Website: home-depot
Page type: customer-info-address
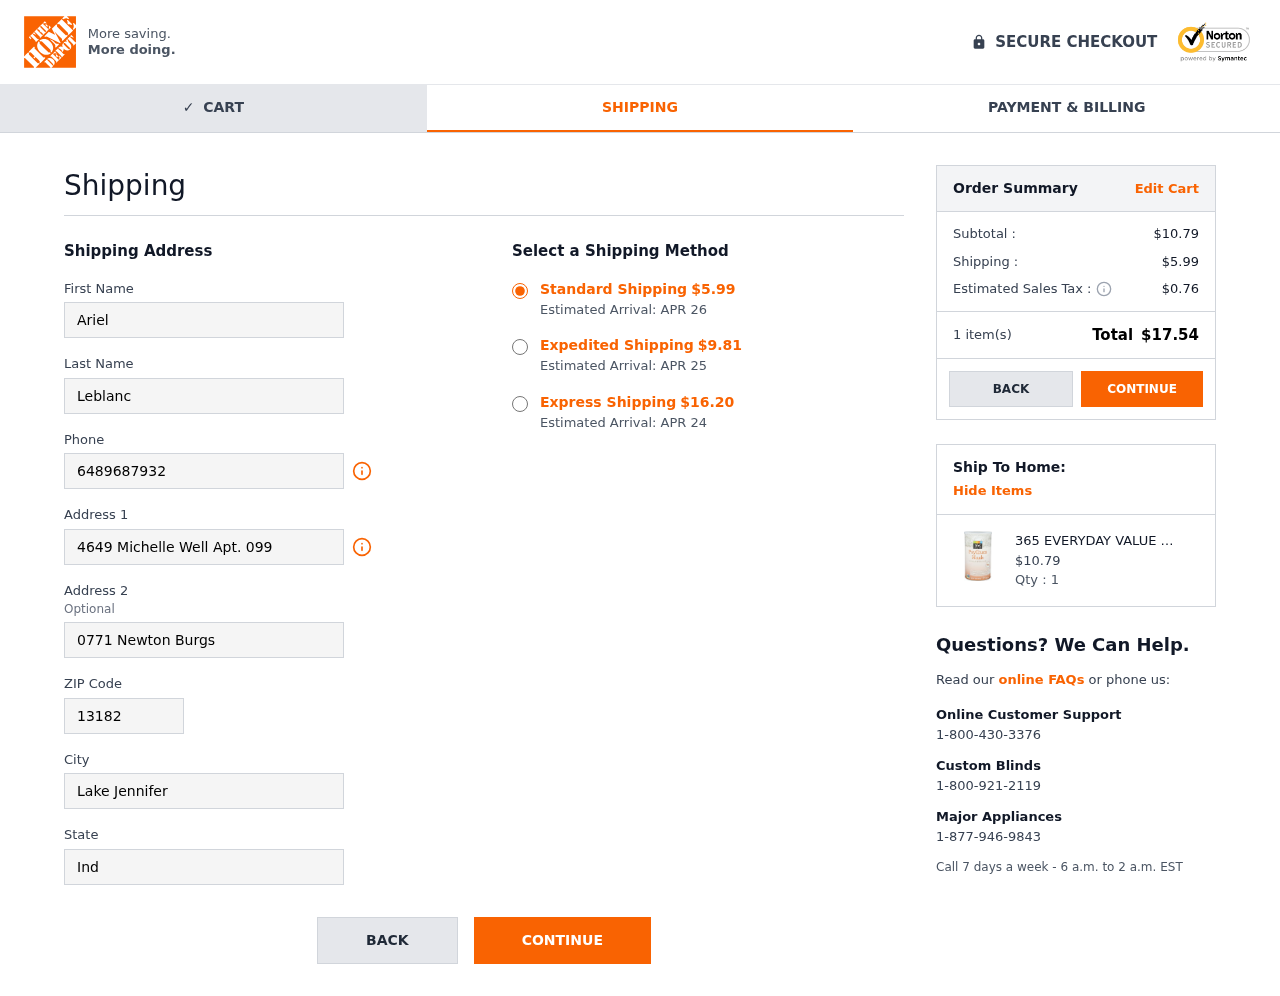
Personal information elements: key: PII_CITY
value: Lake Jennifer
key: PII_FIRSTNAME
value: Ariel
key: PII_LASTNAME
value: Leblanc
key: PII_PHONE
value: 6489687932
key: PII_POSTCODE
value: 13182
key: PII_STATE
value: Indiana
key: PII_STREET
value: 4649 Michelle Well Apt. 099
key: PII_STREET2
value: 0771 Newton Burgs
Product elements: key: PRODUCT1_NAME
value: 365 EVERYDAY VALUE Psyllium Powder Husk, 12 OZ
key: PRODUCT1_PRICE
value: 10.79
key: PRODUCT1_QUANTITY
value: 1
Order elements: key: ORDER_SHIPPING_COST
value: $5.99
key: ORDER_DELIVERY_DATE
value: Estimated Arrival: APR 26
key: ORDER_SHIPPING_COST_EXPEDITED
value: $9.81
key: ORDER_DELIVERY_DATE_EXPEDITED
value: Estimated Arrival: APR 25
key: ORDER_SHIPPING_COST_EXPRESS
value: $16.20
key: ORDER_DELIVERY_DATE_EXPRESS
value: Estimated Arrival: APR 24
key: ORDER_SUBTOTAL
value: $10.79
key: ORDER_TAX
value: $0.76
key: ORDER_NUM_ITEMS
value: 1 item(s)
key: ORDER_TOTAL
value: $17.54